Question: I am trying to align a and on LEFT and RIGHT respectively using an . But unfortunately the TextField is never visible.
I tried the same code with two buttons, and the buttons were visible without any trouble (one button on the right corner and the other on the left corner of the screen).
But I am not sure, why I can't acheive the same if I use a CheckBoxField. Here is my code,
'''
checkBoxHorizontalFieldManager=new HorizontalFieldManager(HorizontalFieldManager.USE_ALL_WIDTH);
keepLoggedCheckboxField=new CheckboxField("keep Me Logged In", true,CheckboxField.FIELD_LEFT);
forgotPasswordTextField=new TextField(TextField.FIELD_RIGHT);
forgotPasswordTextField.setText("Forgot Password?");
checkBoxHorizontalFieldManager.add(keepLoggedCheckboxField);
checkBoxHorizontalFieldManager.add(forgotPasswordTextField);
add(checkBoxHorizontalFieldManager);
'''

I even tried reducing the text length on both the fields. But still the same issue.
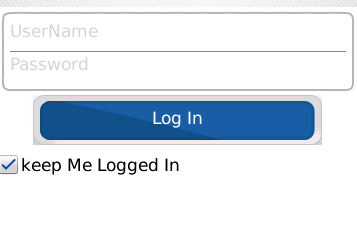
Answer: I think there's two problems here.
## Field Alignment
The problem is that a 'HorizontalFieldManager' does not use the 'FIELD_RIGHT' flag you're setting on the text field. 'HorizontalFieldManager' just lays out fields left to right as you add them. <URL>.
You can solve this problem a couple ways. <URL> for two solutions.
## TextField Width
I believe the 'TextField' is also taking up all available width by default, and it lays out its text on the left side of the field, by default. So, solving the field alignment problem won't be enough. You can fix this either of two ways: make the 'TextField' draw its text right-aligned, or shrink the width of the 'TextField' to just barely fit the text.
For the first solution, you can see a sample blog post <URL>.
For the second solution, you can override 'Field#layout()' in the 'TextField' class. That solution, combined with one field alignment solution, might look like this:
'''
checkBoxHorizontalFieldManager = new HorizontalFieldManager(HorizontalFieldManager.USE_ALL_WIDTH);
keepLoggedCheckboxField = new CheckboxField("keep Me Logged In", true, CheckboxField.FIELD_LEFT);
checkBoxHorizontalFieldManager.add(keepLoggedCheckboxField);
forgotPasswordTextField = new TextField(TextField.FIELD_RIGHT) {
protected void layout(int w, int h) {
super.layout(w, h);
Font f = getFont();
setExtent(getPaddingLeft() + f.getAdvance(getText()) + getPaddingRight(),
getPaddingTop() + f.getHeight() + getPaddingBottom());
}
};
forgotPasswordTextField.setText("Forgot Password?");
VerticalFieldManager vfm = new VerticalFieldManager(Manager.USE_ALL_WIDTH);
vfm.add(forgotPasswordTextField);
checkBoxHorizontalFieldManager.add(vfm);
add(checkBoxHorizontalFieldManager);
'''